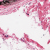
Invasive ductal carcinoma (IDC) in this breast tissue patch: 0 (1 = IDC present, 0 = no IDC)